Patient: sex F, age 71
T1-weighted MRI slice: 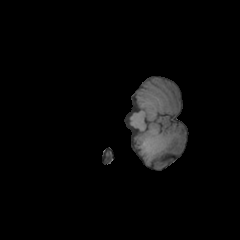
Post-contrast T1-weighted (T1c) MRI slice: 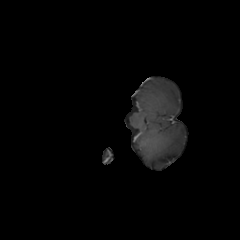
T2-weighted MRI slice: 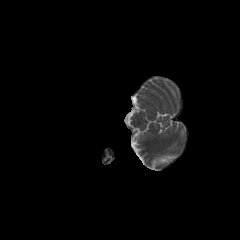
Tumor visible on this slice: no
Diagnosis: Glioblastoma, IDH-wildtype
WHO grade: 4